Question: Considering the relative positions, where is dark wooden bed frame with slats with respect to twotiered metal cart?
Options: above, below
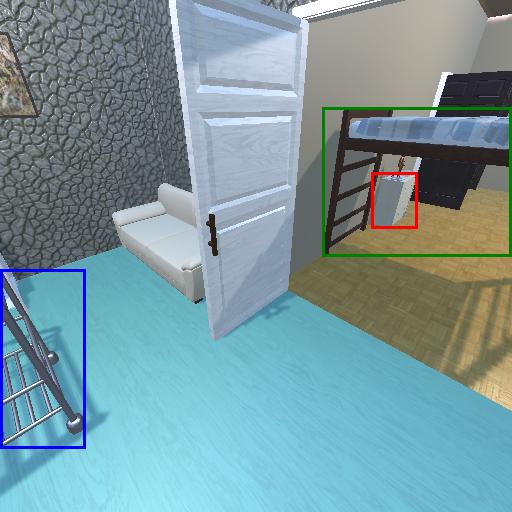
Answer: above